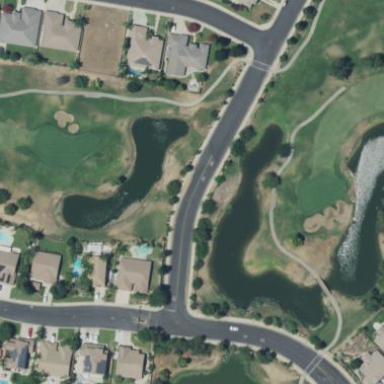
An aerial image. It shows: Water hazard in golf course. The hazard is natural water feature.